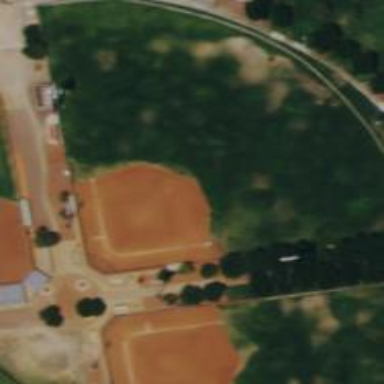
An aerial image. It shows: Softball pitch for leisure sports.